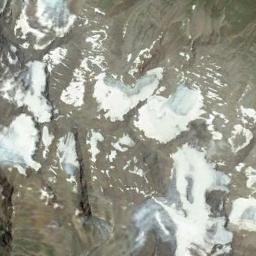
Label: snowberg